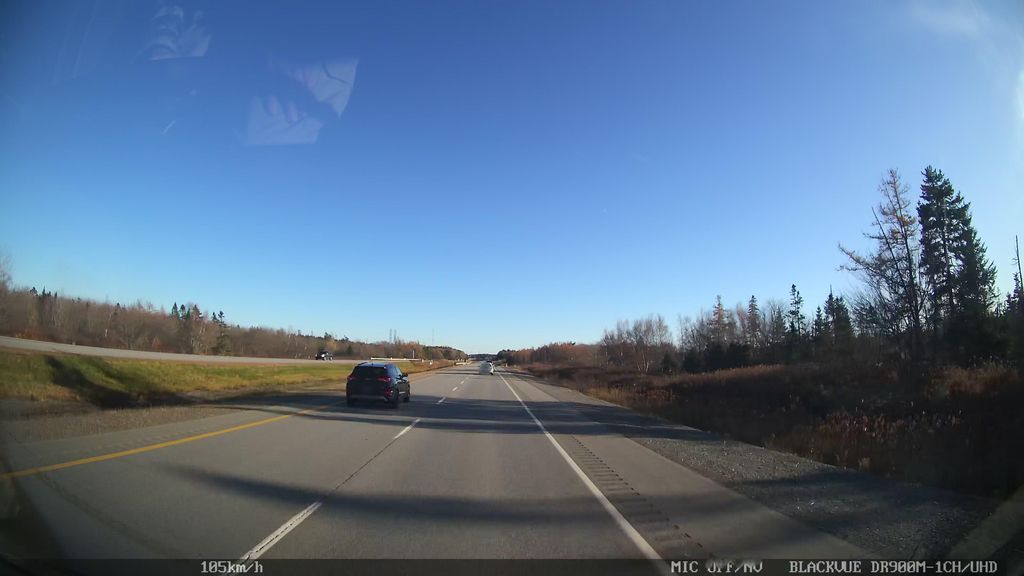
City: halifax